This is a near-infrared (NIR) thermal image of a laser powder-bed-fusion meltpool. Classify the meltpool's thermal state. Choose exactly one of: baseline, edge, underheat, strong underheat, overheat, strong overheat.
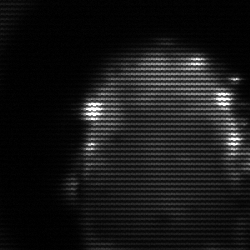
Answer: baseline